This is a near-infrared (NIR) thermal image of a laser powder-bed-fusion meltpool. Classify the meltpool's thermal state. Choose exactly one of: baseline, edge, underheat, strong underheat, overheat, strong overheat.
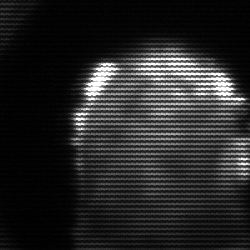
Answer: baseline